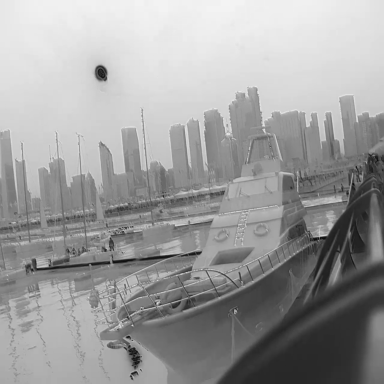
There is a canoe in the infrared image.